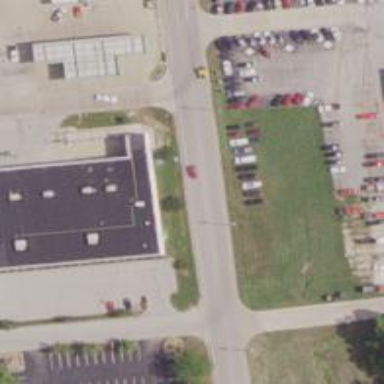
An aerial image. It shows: Retail building.